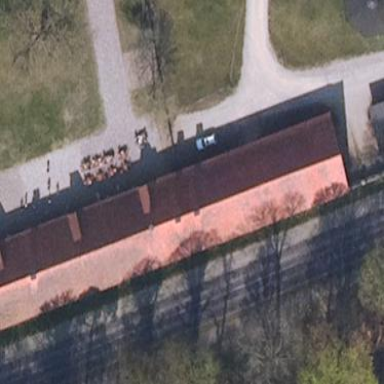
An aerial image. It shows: Building with gabled roof made of roof tiles. The roof is oriented along the structure.